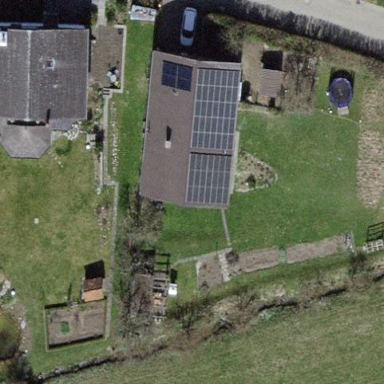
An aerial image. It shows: Simple and straightforward house.